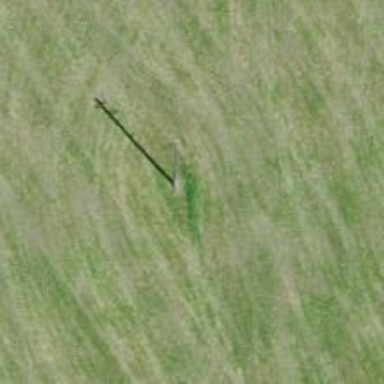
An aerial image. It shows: Minor power line.